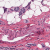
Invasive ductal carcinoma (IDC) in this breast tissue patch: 1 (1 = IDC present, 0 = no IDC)